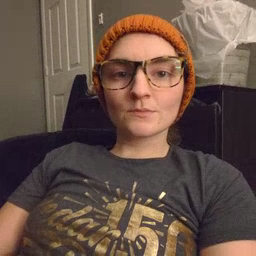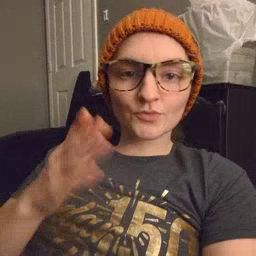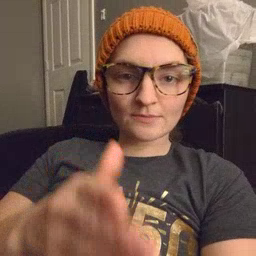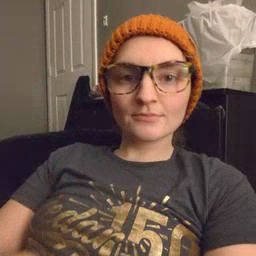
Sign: fish